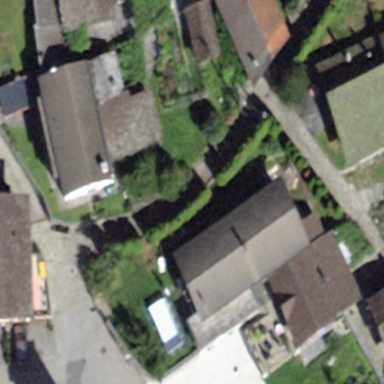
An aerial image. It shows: Detached building.